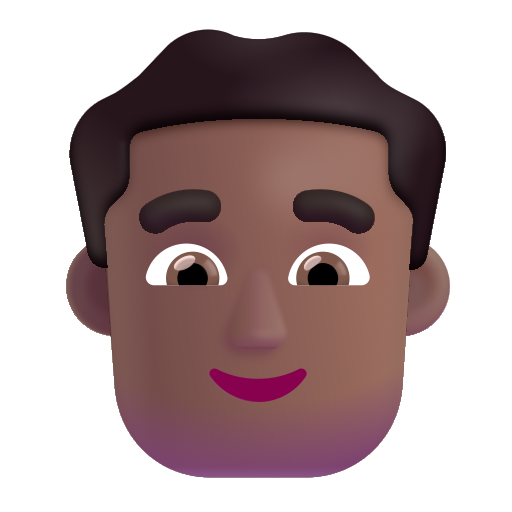
man color  dark